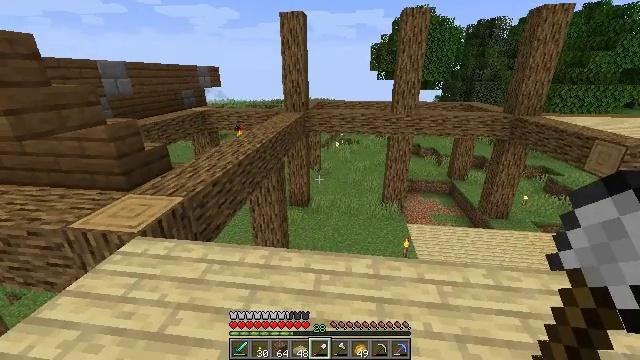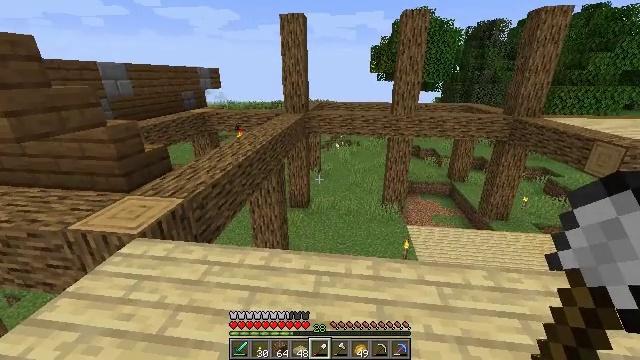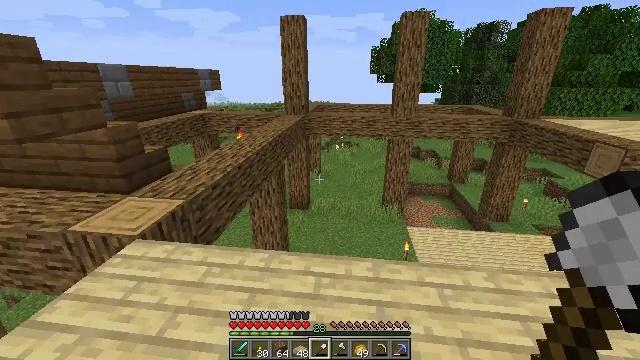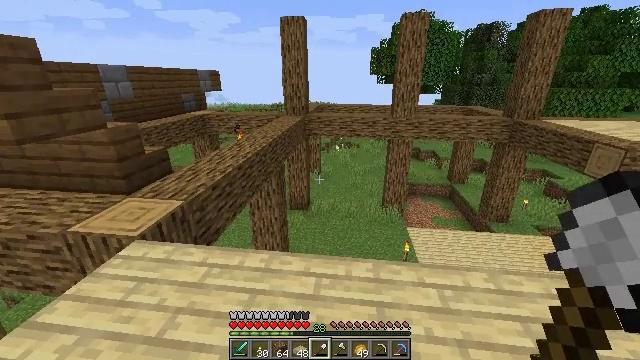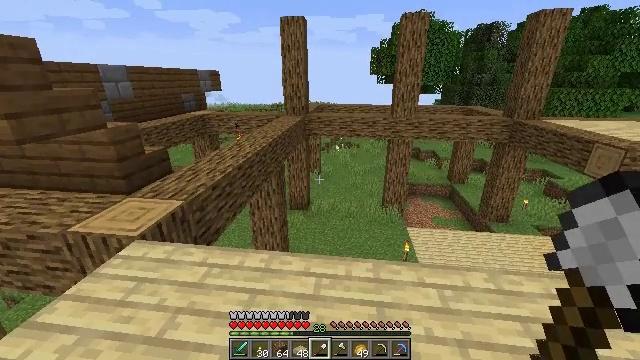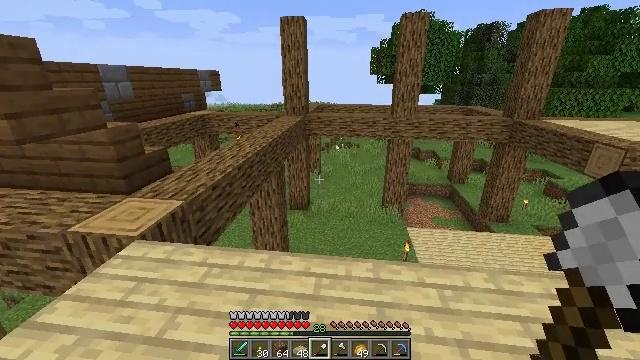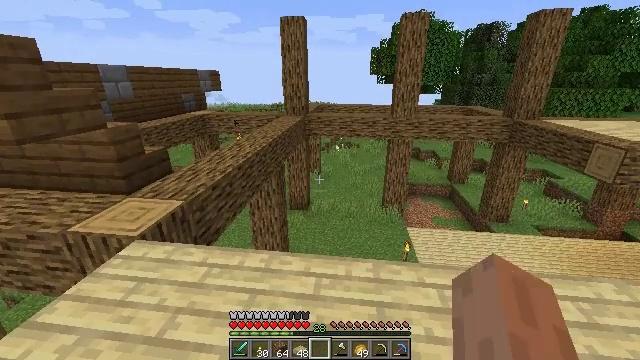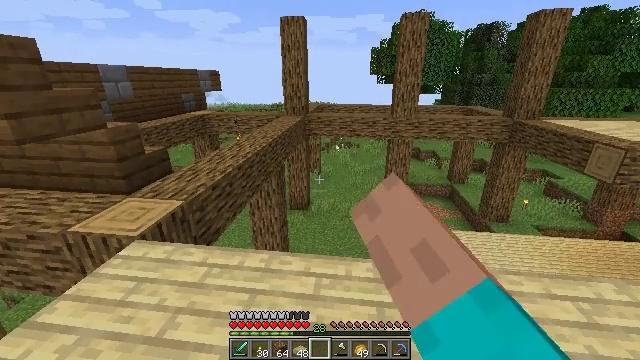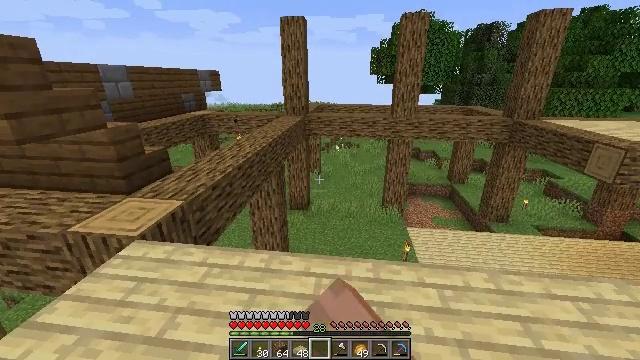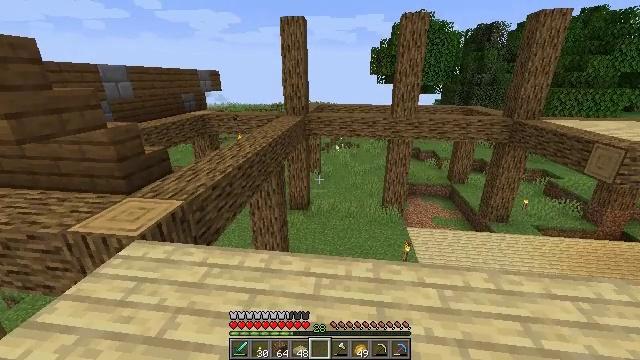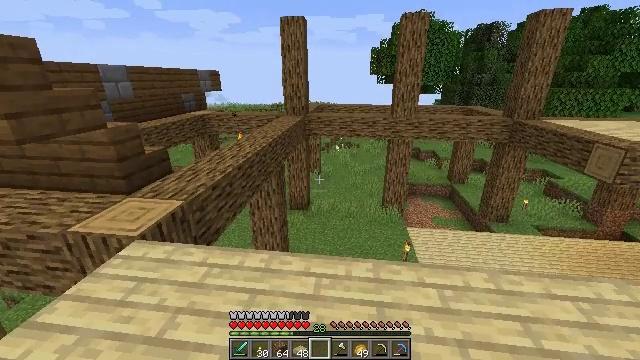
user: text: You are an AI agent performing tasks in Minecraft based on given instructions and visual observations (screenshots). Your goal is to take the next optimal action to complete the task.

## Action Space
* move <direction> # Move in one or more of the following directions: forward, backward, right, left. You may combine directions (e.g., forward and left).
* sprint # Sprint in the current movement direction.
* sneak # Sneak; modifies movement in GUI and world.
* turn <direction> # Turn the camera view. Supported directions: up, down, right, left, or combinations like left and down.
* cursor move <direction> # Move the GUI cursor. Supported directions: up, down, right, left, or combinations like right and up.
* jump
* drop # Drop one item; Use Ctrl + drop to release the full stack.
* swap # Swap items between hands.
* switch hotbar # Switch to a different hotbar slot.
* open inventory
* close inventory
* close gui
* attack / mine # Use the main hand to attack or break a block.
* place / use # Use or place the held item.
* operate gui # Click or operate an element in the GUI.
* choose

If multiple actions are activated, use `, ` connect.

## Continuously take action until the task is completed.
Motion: motion action
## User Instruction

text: Drop an iron shovel.
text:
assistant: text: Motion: no_op
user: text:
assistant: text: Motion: no_op
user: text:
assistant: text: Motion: no_op
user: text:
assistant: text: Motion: no_op
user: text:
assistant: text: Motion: no_op
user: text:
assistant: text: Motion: drop
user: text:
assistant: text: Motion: drop
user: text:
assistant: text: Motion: drop
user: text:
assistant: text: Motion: no_op
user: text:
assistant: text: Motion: no_op
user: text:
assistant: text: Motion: drop